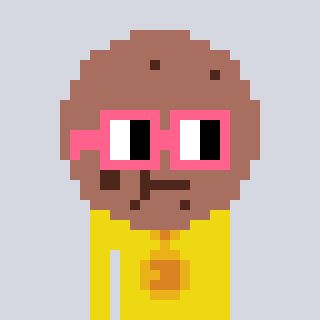
a pixel art character with square pink glasses, a cookie-shaped head and a yellow-colored body on a cool background